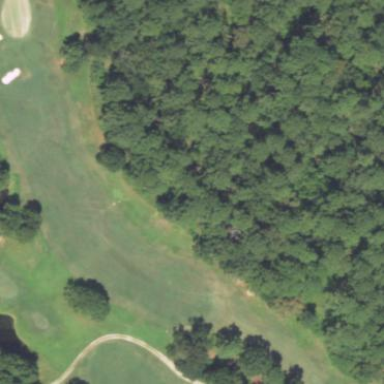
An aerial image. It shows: Area of rough grass used for golf.